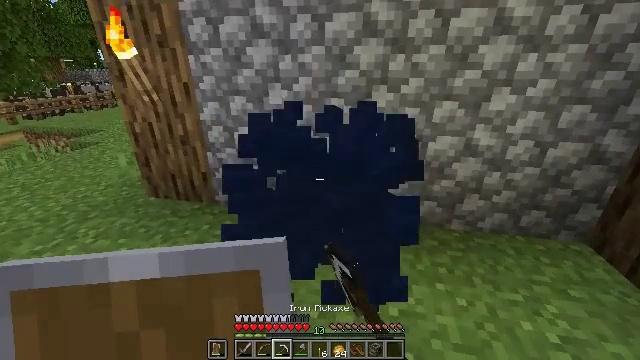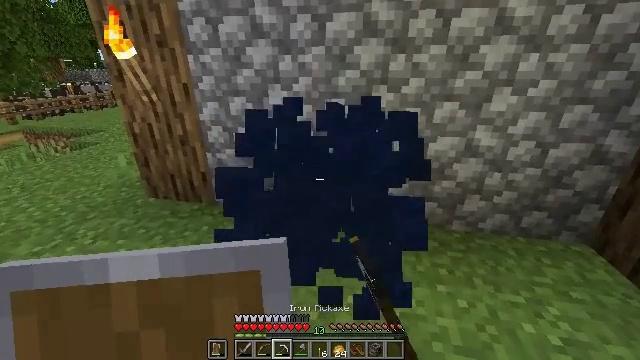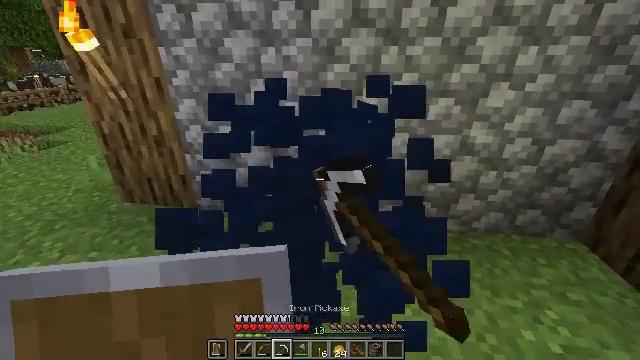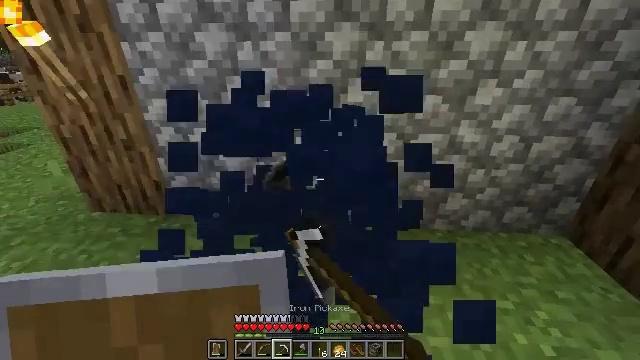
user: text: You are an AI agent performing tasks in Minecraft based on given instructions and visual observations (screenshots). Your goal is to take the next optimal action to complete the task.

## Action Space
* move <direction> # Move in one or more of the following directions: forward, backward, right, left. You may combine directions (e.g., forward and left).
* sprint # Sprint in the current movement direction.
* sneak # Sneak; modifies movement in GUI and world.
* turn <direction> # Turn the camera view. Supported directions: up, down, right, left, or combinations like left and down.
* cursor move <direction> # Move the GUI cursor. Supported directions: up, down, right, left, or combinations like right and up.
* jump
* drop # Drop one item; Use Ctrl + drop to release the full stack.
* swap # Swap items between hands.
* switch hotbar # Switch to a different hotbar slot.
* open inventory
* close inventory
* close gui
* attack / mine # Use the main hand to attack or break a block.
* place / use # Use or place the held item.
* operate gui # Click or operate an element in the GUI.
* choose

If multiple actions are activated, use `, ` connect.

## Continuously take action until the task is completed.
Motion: motion action
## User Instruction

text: Destroy the cauldron to put it in your inventory.
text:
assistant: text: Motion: move forward, attack / mine
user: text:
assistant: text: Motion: move forward, turn right and down, attack / mine
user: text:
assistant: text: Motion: move forward, turn right and down
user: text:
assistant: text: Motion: no_op